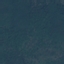
Label: Forest